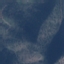
Label: HerbaceousVegetation